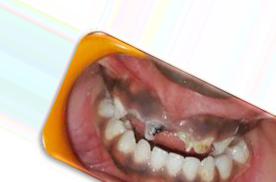
Condition: Caries